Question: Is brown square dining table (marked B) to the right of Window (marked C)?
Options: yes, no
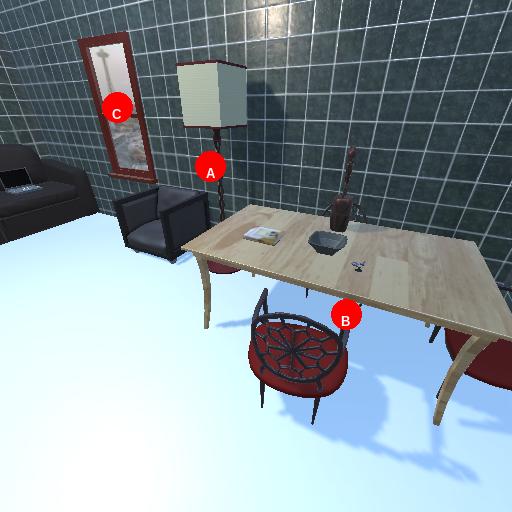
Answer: yes